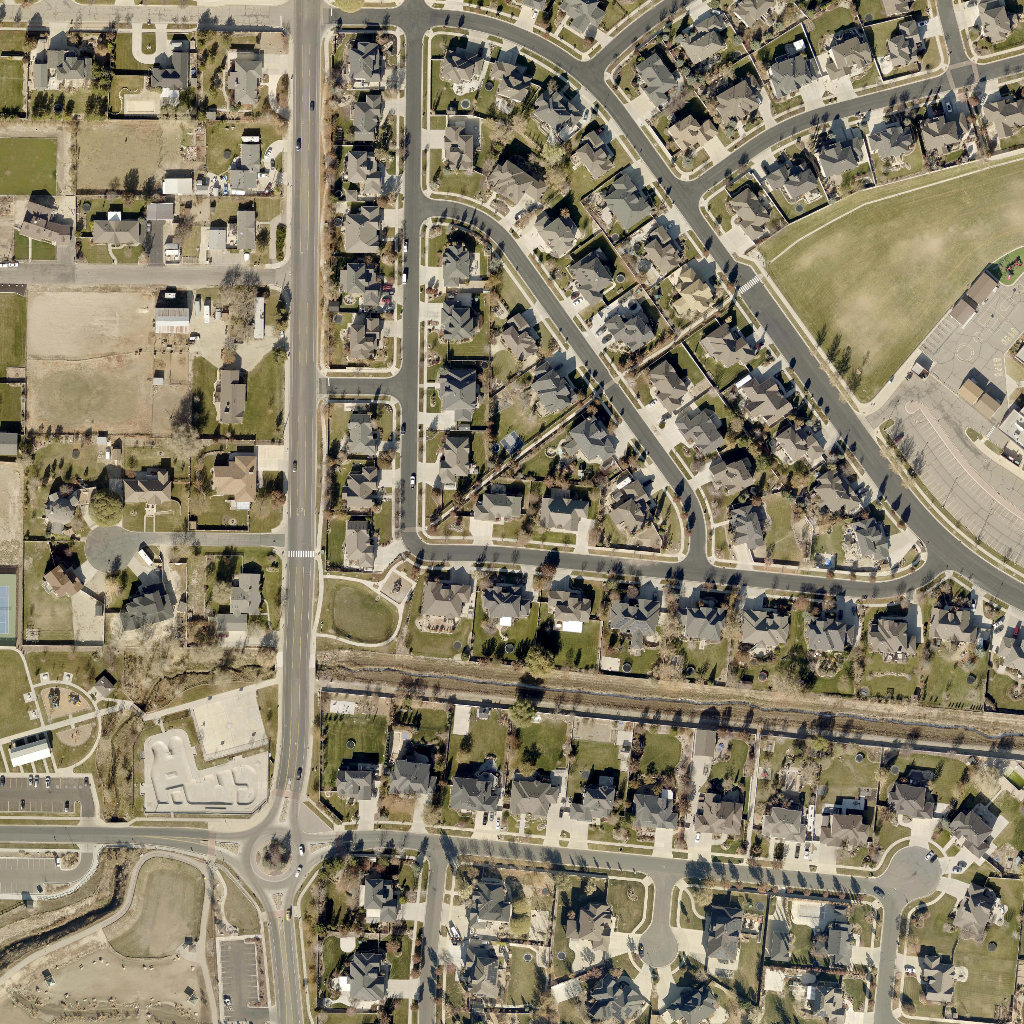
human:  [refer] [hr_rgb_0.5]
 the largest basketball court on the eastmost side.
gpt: <box>[[95, 28, 99, 32, 0]]</box>